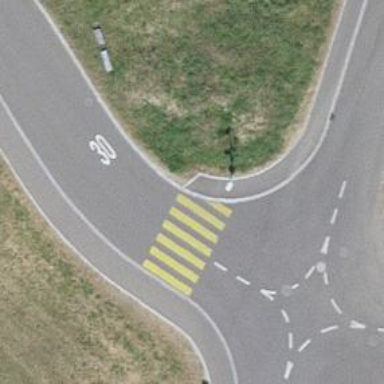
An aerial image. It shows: Uncontrolled zebra crossing on the road.